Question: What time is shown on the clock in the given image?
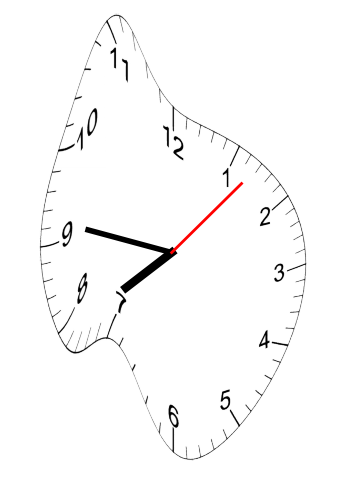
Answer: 07:46:07